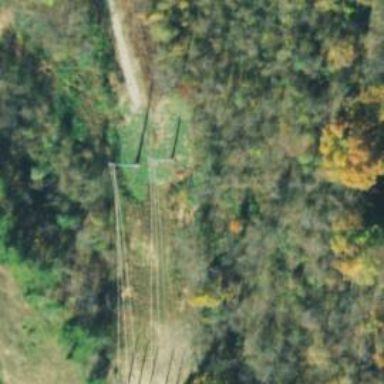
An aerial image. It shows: Power tower.